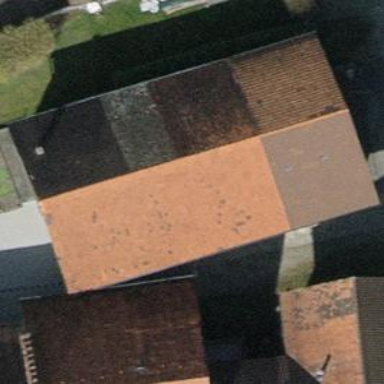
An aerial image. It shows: Rural barn.